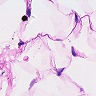
Metastatic tissue present: no